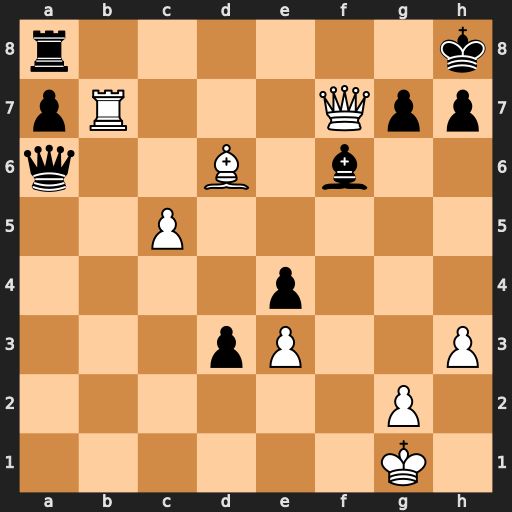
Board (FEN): r6k/pR3Qpp/q2B1b2/2P5/4p3/3pP2P/6P1/6K1
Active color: w
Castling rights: -
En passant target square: -
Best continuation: Bb8 h6 Qe8+ Kh7 Qxe4+